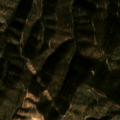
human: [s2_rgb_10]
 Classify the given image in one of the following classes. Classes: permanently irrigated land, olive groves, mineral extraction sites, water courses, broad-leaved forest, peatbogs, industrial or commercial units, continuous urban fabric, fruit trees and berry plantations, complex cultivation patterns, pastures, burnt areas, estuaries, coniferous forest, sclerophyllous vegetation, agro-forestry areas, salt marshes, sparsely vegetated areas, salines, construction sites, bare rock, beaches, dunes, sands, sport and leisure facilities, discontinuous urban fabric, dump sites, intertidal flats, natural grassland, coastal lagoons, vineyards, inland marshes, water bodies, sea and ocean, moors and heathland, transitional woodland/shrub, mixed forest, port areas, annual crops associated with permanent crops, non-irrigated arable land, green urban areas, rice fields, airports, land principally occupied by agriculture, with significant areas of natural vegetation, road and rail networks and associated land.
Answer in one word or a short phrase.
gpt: broad-leaved forest, transitional woodland/shrub